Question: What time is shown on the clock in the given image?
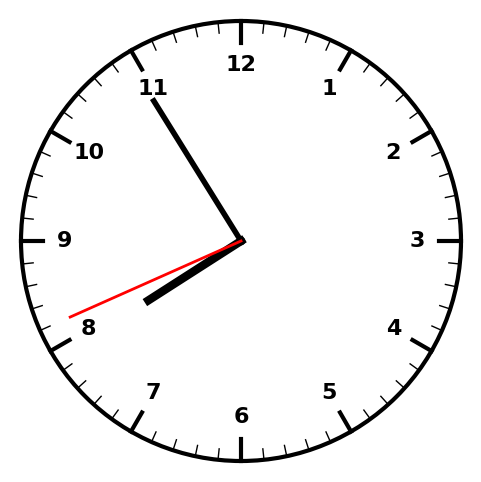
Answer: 07:54:41